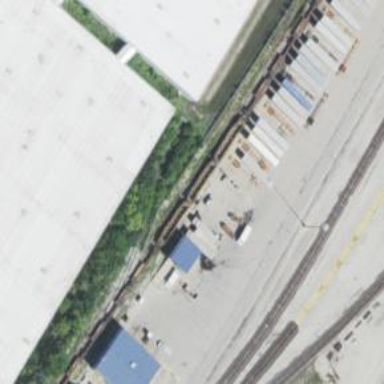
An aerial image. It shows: Abandoned railway yard is depicted.